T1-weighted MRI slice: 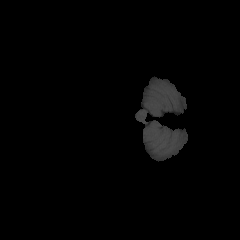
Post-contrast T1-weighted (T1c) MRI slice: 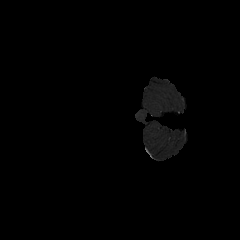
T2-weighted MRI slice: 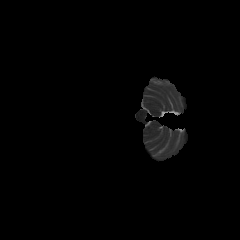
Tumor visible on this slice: no